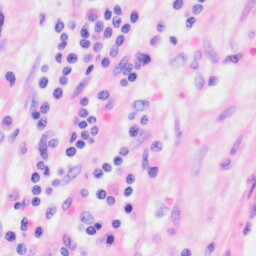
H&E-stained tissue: Kidney